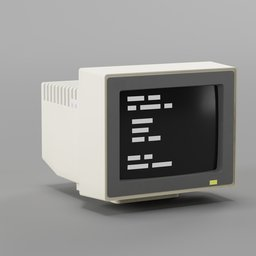
Label: electronics